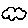
Label: cloud